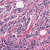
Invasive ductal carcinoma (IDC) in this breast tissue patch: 1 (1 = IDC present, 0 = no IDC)